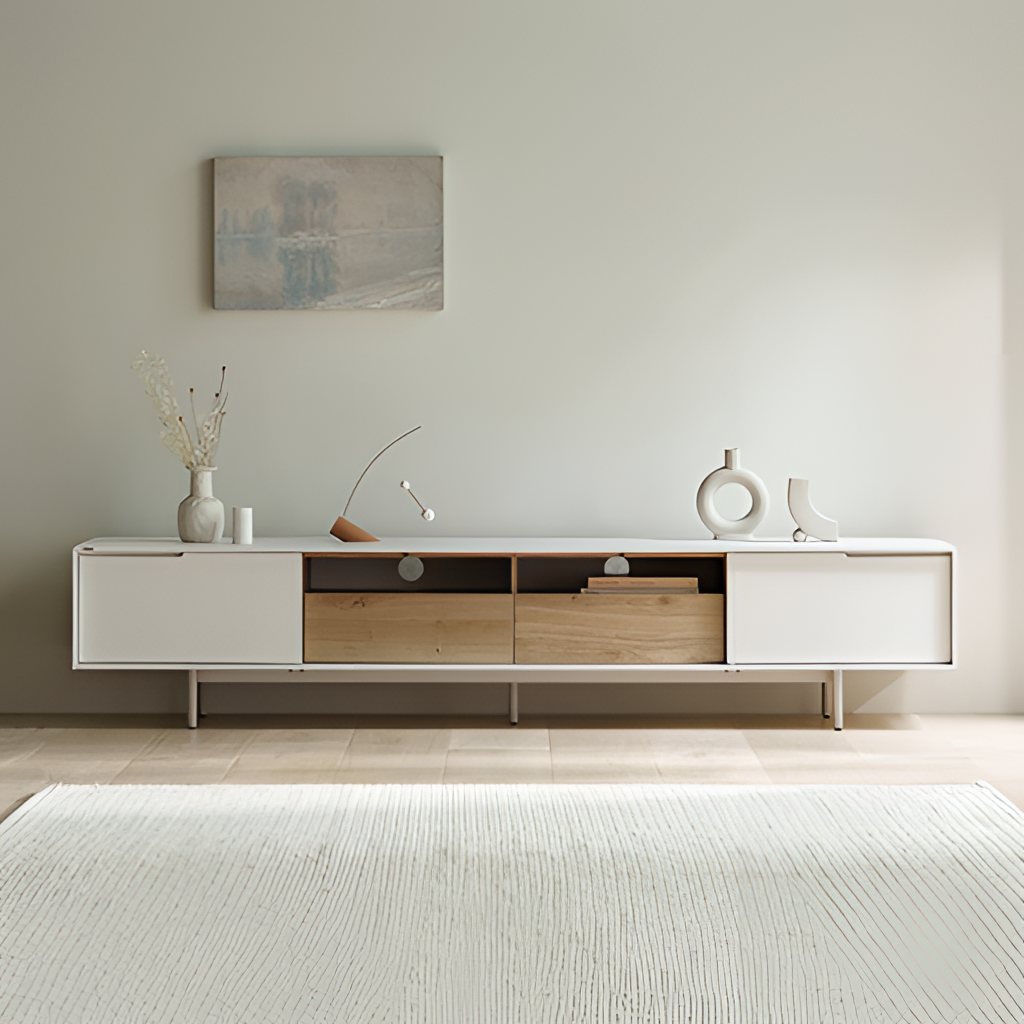
white wood media console, living room, paint wallpaper, with solid pattern, wood flooring, with large square pattern, minimalist